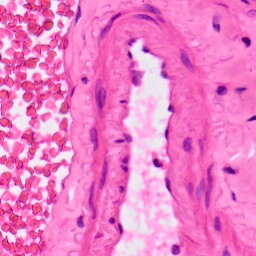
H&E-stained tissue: Lung